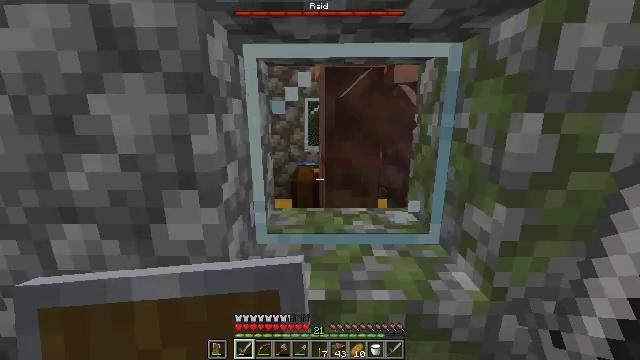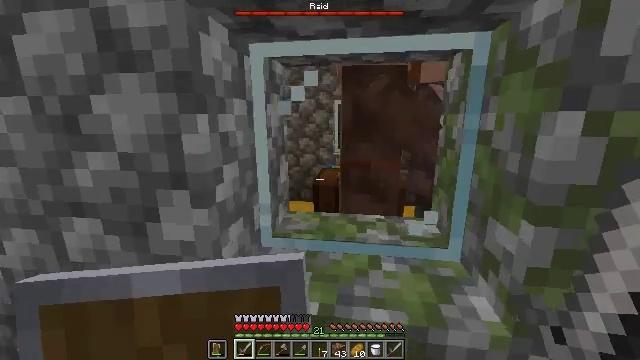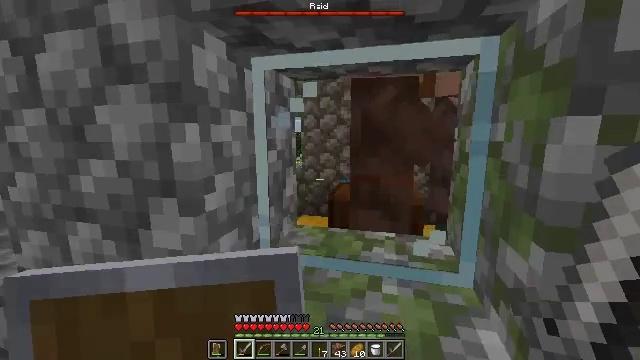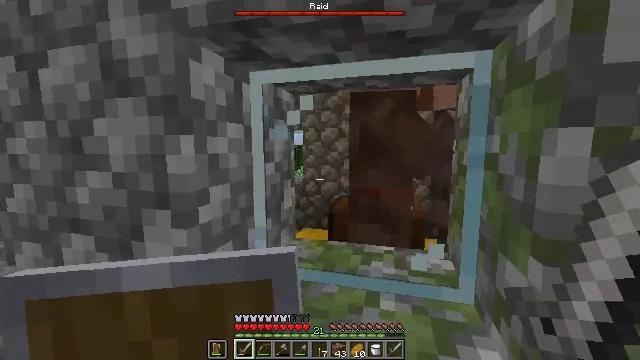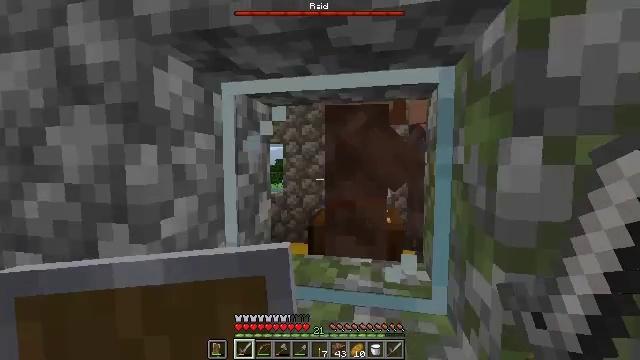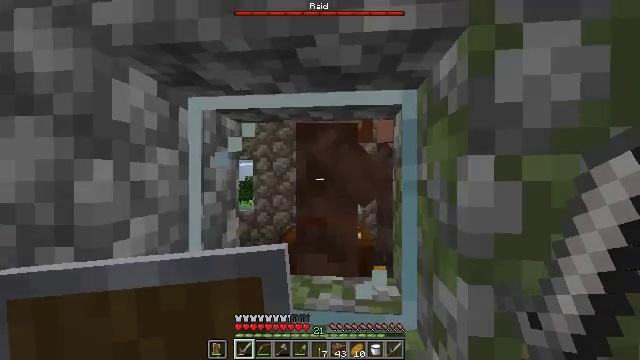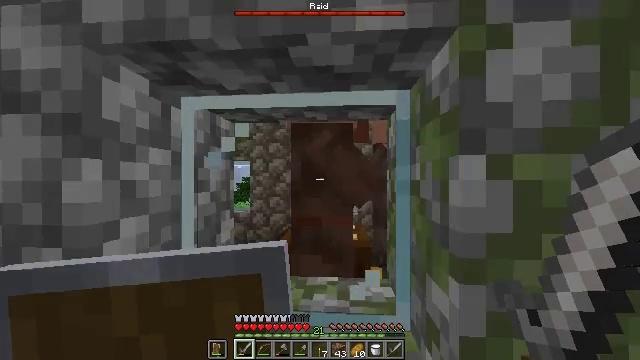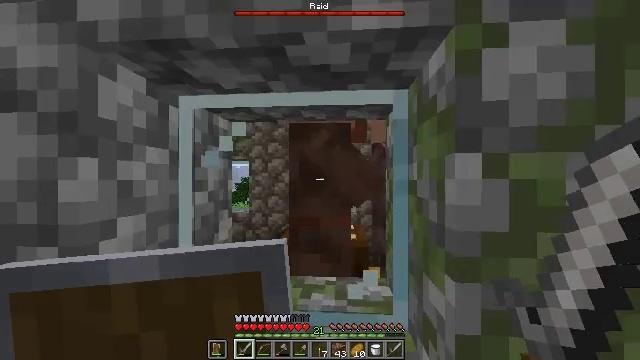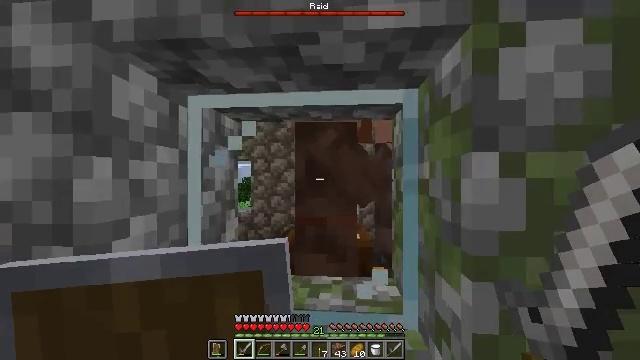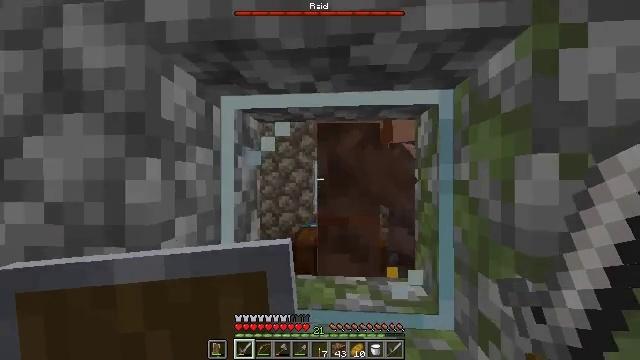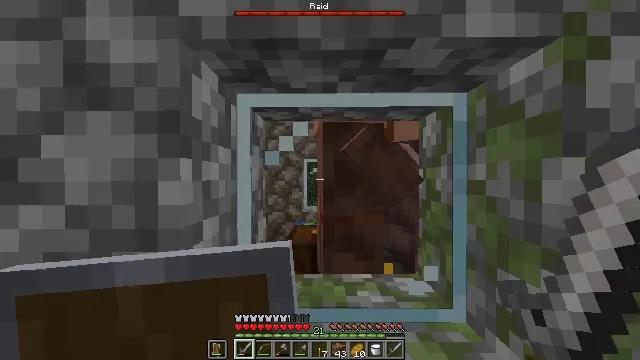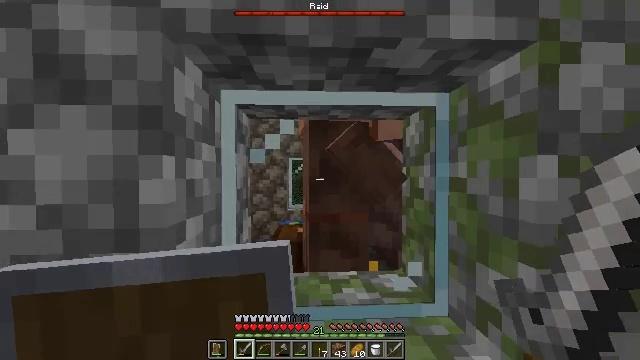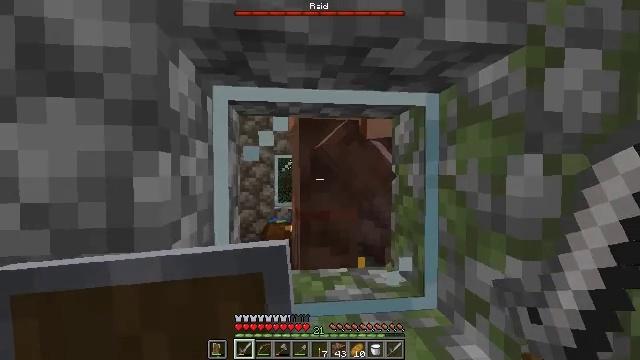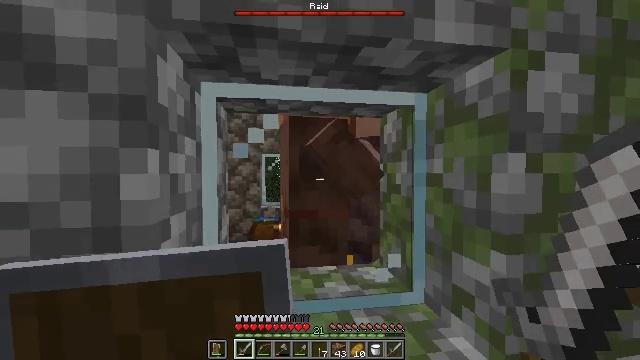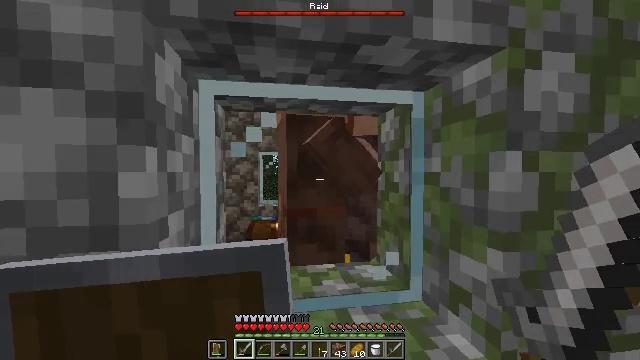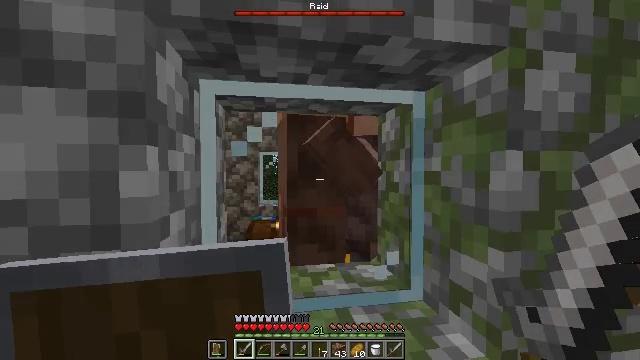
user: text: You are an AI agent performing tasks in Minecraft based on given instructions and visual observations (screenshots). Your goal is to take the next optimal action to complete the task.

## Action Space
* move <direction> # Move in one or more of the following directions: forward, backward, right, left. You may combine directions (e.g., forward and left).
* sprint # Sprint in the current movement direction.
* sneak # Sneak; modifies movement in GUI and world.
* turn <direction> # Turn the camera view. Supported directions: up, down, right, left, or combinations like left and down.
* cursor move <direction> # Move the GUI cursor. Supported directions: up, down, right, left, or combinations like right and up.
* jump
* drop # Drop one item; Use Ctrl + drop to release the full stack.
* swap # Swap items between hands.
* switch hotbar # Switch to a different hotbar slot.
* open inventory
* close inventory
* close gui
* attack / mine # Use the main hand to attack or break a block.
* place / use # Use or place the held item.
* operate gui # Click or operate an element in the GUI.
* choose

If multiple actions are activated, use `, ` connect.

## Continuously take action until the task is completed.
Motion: motion action
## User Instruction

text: Retrieve the glass pane from a window.
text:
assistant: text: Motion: turn left
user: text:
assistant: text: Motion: turn left and up
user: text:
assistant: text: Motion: turn up
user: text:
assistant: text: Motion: turn right and up
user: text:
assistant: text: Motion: turn right and up
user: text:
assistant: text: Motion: no_op
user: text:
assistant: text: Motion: no_op
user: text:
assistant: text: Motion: move left
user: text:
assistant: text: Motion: move left
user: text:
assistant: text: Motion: turn right
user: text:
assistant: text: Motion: turn right
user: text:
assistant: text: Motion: turn right
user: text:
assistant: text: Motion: turn right
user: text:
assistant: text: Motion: no_op
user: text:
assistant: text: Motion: no_op
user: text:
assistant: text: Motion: no_op
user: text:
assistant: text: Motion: no_op
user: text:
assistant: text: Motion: no_op
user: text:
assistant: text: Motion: no_op
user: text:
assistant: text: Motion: attack / mine
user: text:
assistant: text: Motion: attack / mine
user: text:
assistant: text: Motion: attack / mine
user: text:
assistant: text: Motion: attack / mine
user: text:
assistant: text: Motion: attack / mine
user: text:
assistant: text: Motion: attack / mine
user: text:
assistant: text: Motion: attack / mine
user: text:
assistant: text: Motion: attack / mine
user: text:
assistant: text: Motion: attack / mine
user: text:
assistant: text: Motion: attack / mine
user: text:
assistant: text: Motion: attack / mine